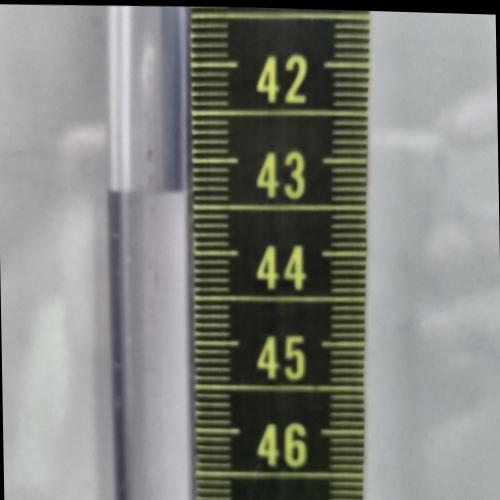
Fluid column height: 43.3 cm